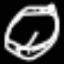
Label: donut